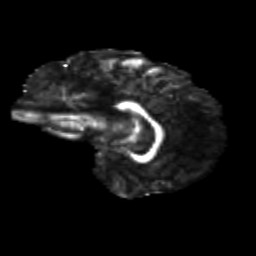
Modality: FA
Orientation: sagittal
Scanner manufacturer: siemens
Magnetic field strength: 3 T
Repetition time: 9.2 s
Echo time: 0.084 s